Question: I'm sorry for asking this question, but I already googled and searched here but I found nothing useful (that means lots of different functions for drawing the plot, but no one with my problem).
I have a vector containing the data I have to plot (named "rmse"), and a vector containing the names of the columns on the x-axis (named "nomi"). I simply want to plot the data with the labels on the x-axis rotated of 90deg, due to space problems.
I found this useful site: <URL>
Looking at it, I found how to rotate the labels on the axis, but, even though I have 12 columns, I have 6 columns with an overwritten label and 6 columns without label.
Here's my code:
'''
library(lattice)
library(gstat)
nomi<-c("Quota","No Quota","Mare","No Mare","Slope","No Slope","Terreno","No Terreno","Facet","No Facet","Po","No Po")
rmse<-c(1.79,1.97,1.82,1.84,1.82,1.82,1.80,1.83,1.82,1.84,1.82,1.81)
g_range <- range(0, rmse)
plot(rmse, type='h',axes=F, ann=F)
axis(1, at=1:12, lab=F)
text(axTicks(1),par("usr")[3], srt=90, adj=1, labels=nomi, xpd=T, cex=0.8)
axis(2, las=1)
box()
'''
And here's the plot:

Do you know what am I doing wrong? I know it's a simple questions, but I'm quite a beginner and sometimes I need help :)
Thank you for the attention!
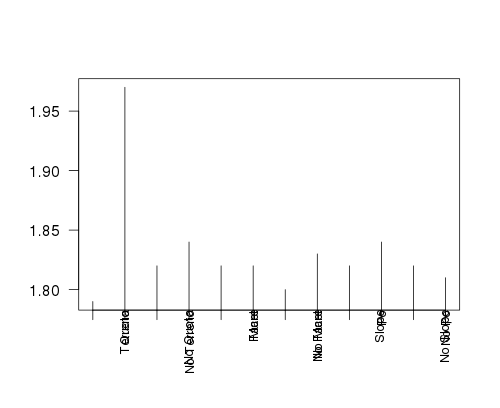
Answer: I solved! It was enough to add "las=2" as argument of axis, thanks to joran to have suggested me that I can avoid "text" ;)
'''
nomi<-c("Quota","No Quota","Mare","No Mare","Slope","No Slope","Terreno","No Terreno","Facet","No Facet","Po","No Po")
rmse<-c(1.79,1.97,1.82,1.84,1.82,1.82,1.80,1.83,1.82,1.84,1.82,1.81)
g_range <- range(0, rmse)
plot(rmse, type='h',axes=F, ann=F)
axis(1, at=1:12, lab=nomi, las=2)
axis(2, las=1)
box()
'''